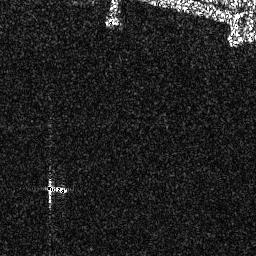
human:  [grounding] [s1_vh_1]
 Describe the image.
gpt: In the satellite image, there is  <ref>1 small ship </ref> <box>[[16, 71, 26, 76, 0]]</box> located at bottom left.